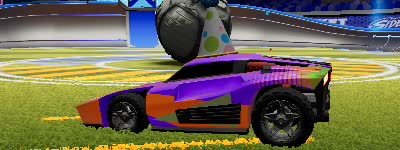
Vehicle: breakout